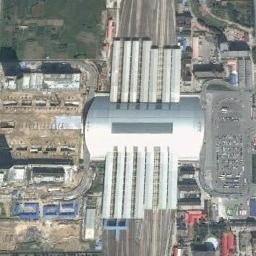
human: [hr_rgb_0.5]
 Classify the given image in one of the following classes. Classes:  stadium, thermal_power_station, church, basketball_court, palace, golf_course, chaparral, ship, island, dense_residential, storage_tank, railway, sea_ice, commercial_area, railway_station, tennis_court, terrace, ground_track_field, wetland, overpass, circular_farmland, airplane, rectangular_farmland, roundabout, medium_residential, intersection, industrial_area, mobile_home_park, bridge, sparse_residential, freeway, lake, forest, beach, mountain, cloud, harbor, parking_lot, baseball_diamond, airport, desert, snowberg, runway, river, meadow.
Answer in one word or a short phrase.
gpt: railway_station